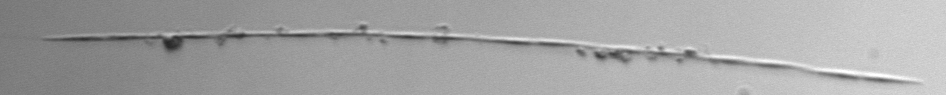
Label: Pseudo-nitzschia